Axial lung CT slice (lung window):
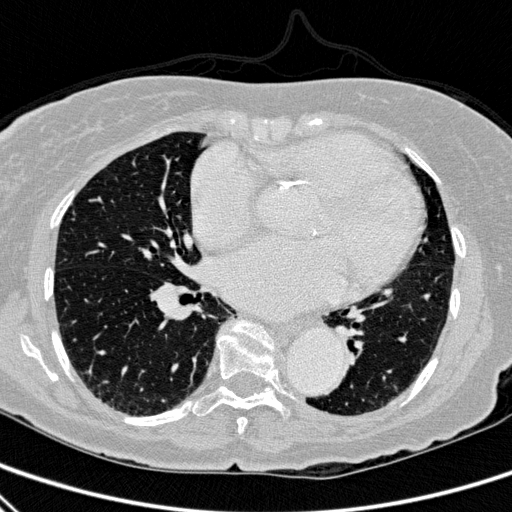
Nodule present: no